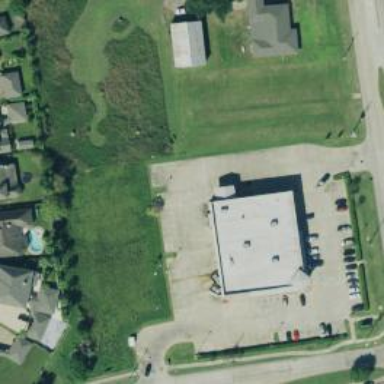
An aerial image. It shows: Pharmacy providing healthcare services.